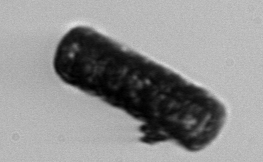
Label: Paralia_sulcata